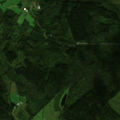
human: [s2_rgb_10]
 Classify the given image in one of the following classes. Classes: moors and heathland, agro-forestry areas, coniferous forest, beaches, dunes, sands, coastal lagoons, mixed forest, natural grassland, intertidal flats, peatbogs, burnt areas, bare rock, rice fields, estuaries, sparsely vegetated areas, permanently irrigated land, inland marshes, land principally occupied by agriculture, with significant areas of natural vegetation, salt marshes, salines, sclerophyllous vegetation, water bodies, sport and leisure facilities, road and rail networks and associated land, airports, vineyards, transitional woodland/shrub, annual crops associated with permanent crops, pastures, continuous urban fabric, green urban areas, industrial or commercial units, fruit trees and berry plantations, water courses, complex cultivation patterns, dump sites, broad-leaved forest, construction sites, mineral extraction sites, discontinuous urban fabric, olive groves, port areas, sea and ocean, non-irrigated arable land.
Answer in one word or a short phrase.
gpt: land principally occupied by agriculture, with significant areas of natural vegetation, coniferous forest, mixed forest, transitional woodland/shrub